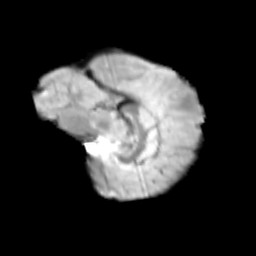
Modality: T2w
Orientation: sagittal
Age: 9
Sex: female
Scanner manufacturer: siemens
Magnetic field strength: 3 T
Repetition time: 3.8 s
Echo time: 0.07 s